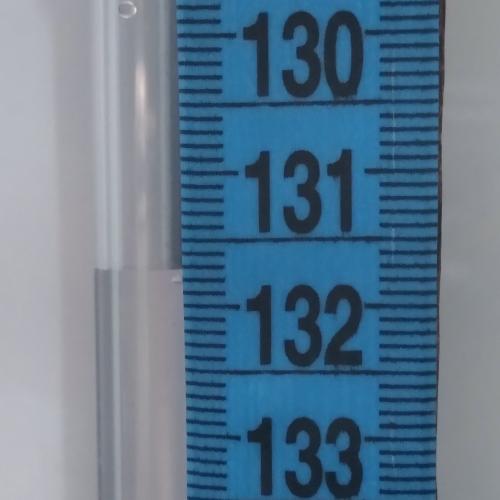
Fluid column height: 131.7 cm